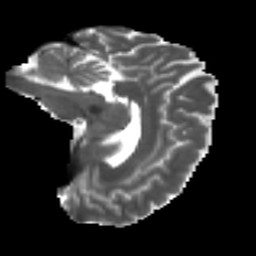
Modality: T2w
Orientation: sagittal
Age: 29
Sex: female
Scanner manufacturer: ge
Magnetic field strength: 3 T
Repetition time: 7.8 s
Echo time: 0.0606 s